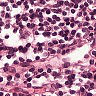
Metastatic tissue present: no